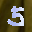
Label: 5